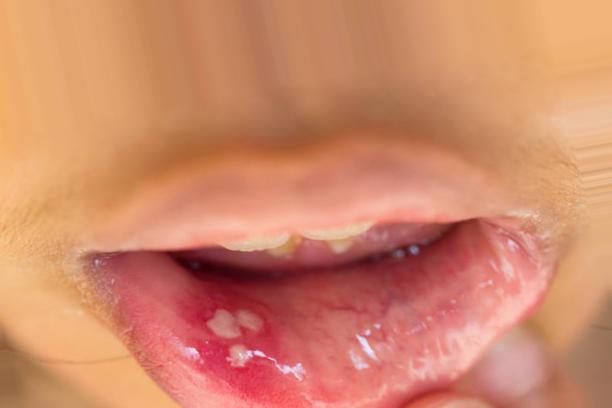
Condition: Mouth Ulcer